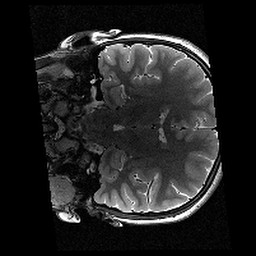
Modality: T2w
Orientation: coronal
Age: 11
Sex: female
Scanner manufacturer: siemens
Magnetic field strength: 3 T
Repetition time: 9.23 s
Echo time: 0.067 s